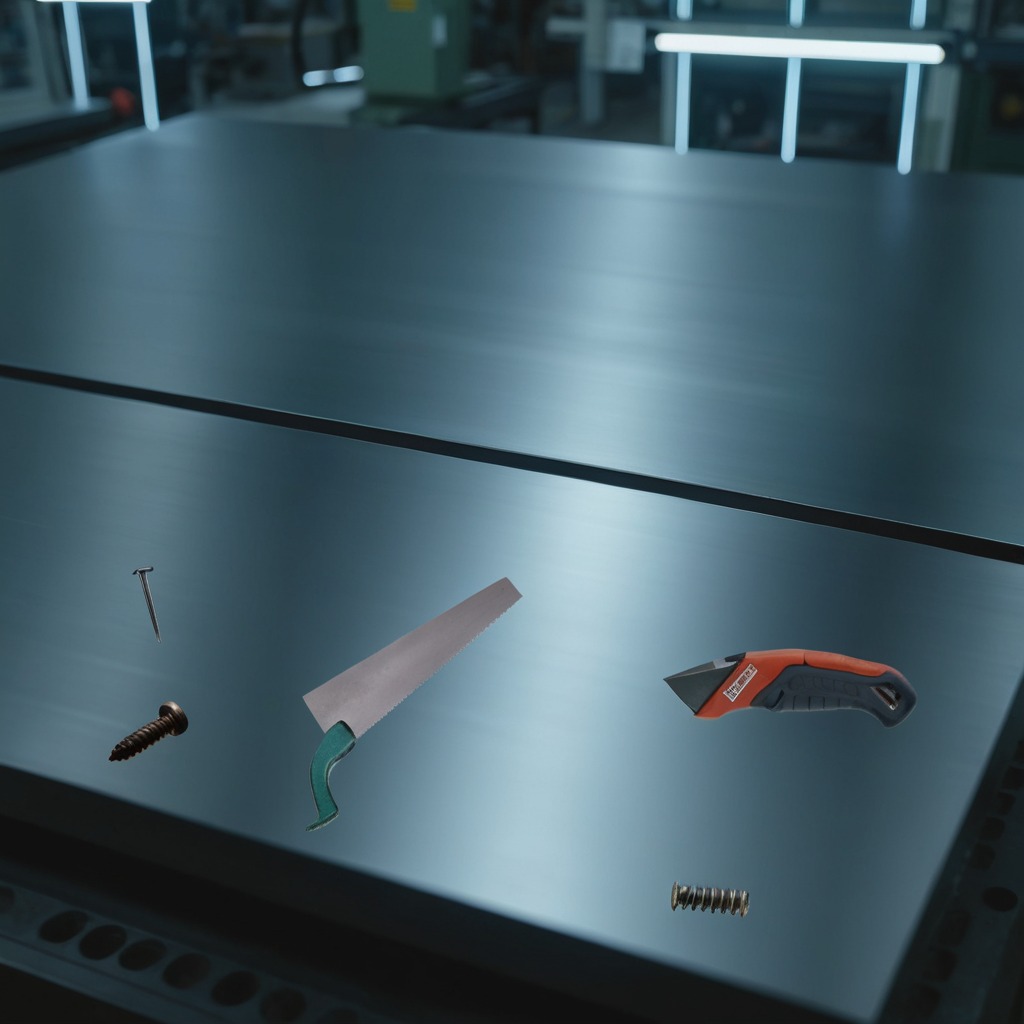
A utility knife, a metal machine screw, an iron nail, a coiled metal spring, and a handheld metal saw are lying on a metal table in a machine shop under fluorescent lights.